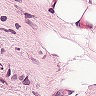
Metastatic tissue present: yes